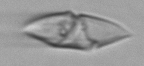
Label: Gyrodinium